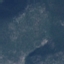
Land use / land cover: HerbaceousVegetation